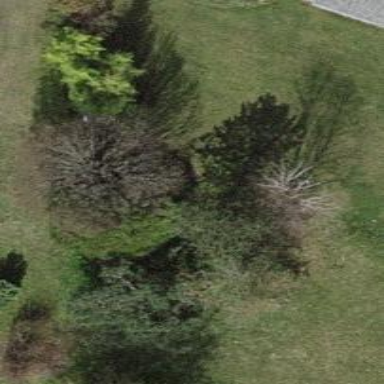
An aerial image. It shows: Deciduous broadleaved tree in garden.